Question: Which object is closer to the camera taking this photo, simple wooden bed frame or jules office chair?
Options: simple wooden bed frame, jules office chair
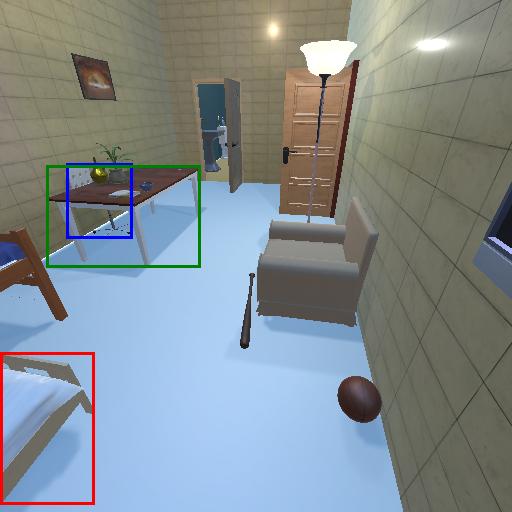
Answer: simple wooden bed frame